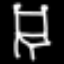
Label: chair